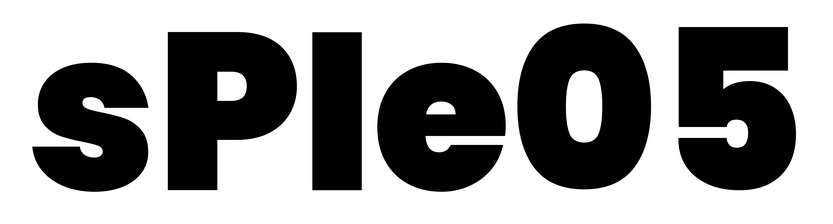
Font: Poppins-Black